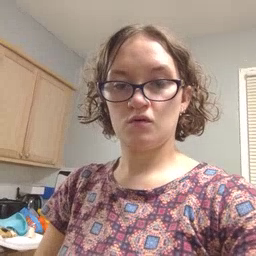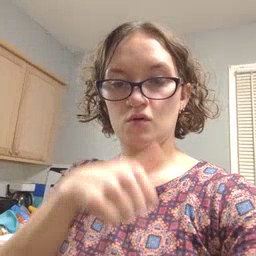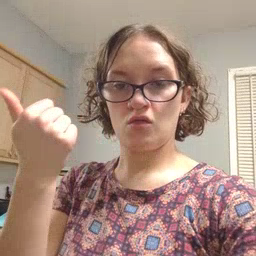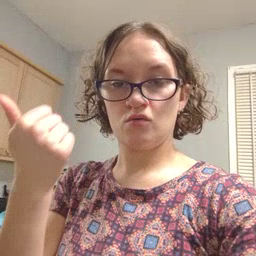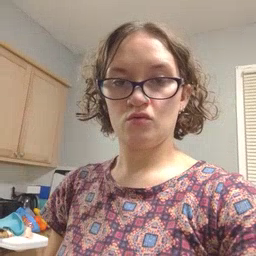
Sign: another